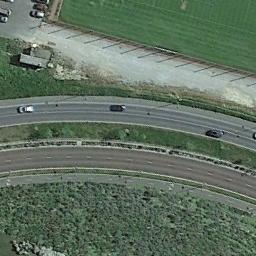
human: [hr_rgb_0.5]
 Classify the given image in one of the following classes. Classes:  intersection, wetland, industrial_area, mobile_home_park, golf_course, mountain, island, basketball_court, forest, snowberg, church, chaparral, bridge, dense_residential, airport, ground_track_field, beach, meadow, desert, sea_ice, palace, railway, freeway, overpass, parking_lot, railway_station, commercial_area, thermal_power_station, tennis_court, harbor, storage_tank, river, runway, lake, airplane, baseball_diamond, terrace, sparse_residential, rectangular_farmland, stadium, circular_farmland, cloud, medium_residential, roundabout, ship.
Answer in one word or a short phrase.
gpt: freeway